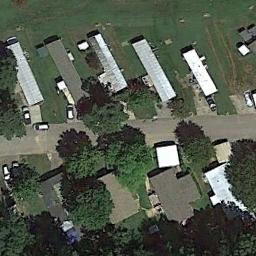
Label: mobile_home_park